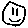
Label: smiley face